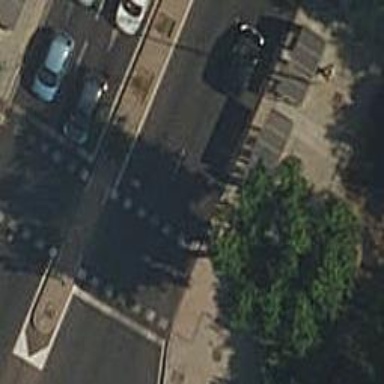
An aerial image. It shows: Zebra crossing with traffic signals.